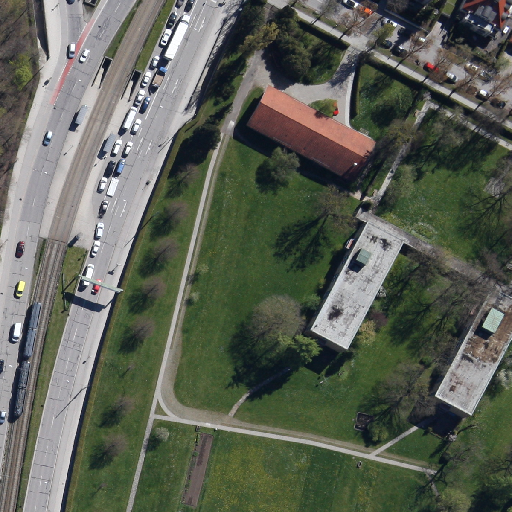
Referring expression: car in the parking area